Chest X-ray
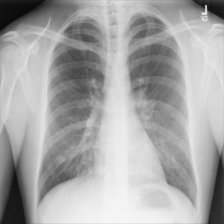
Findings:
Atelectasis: negative
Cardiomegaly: negative
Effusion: negative
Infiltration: positive
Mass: negative
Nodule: negative
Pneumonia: negative
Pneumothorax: negative
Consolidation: negative
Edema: negative
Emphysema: negative
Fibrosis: negative
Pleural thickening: negative
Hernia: negative